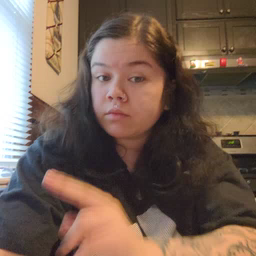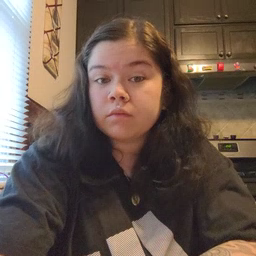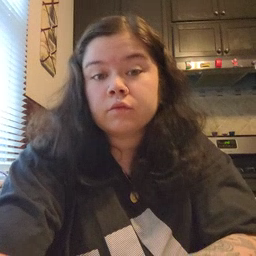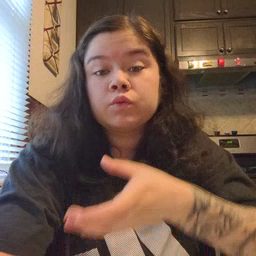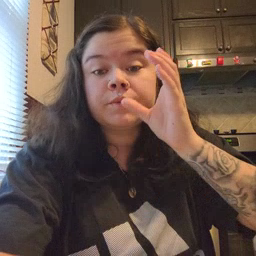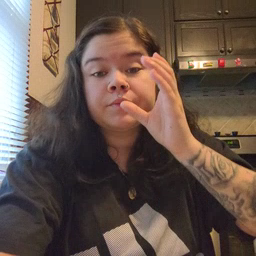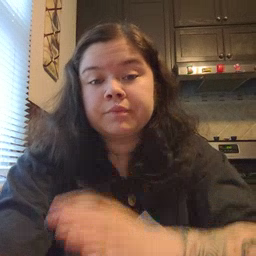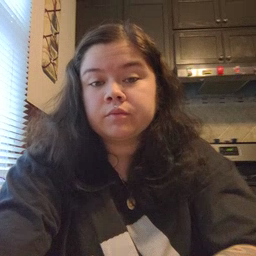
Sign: drink